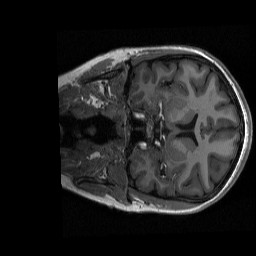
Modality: T1w
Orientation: coronal
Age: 22
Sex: female
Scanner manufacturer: siemens
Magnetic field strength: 3 T
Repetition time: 2.3 s
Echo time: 0.00298 s